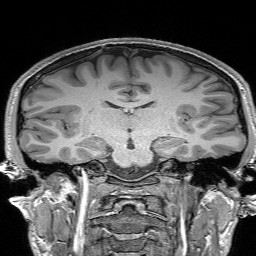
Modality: T1w
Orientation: sagittal
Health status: healthy
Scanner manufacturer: siemens
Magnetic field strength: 3 T